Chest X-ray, PA view. Patient: 42 years old, sex M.
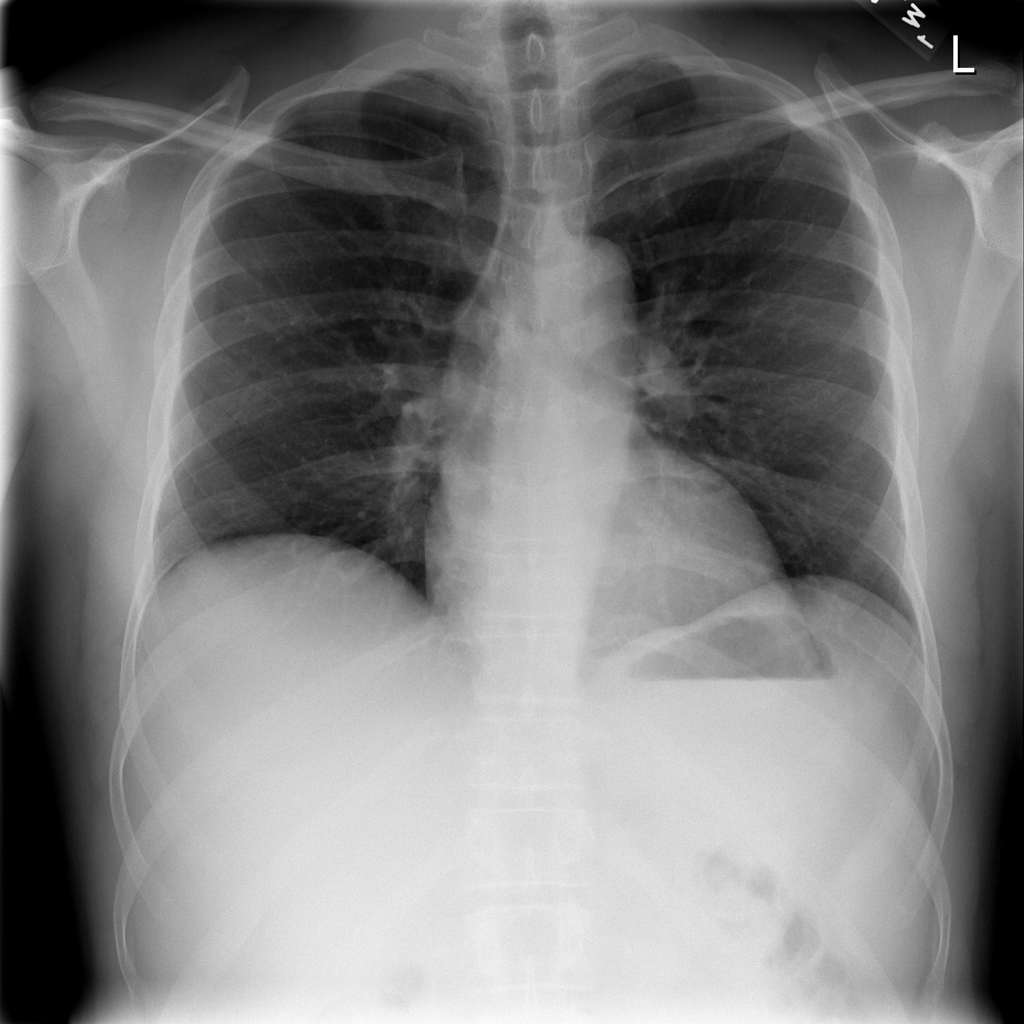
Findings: No Finding